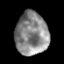
Tissue: prostate
Cell type: Epithelial cells
Senescence score: 0.3554
Nuclear area (px): 1377
Mean DAPI intensity: 136.328